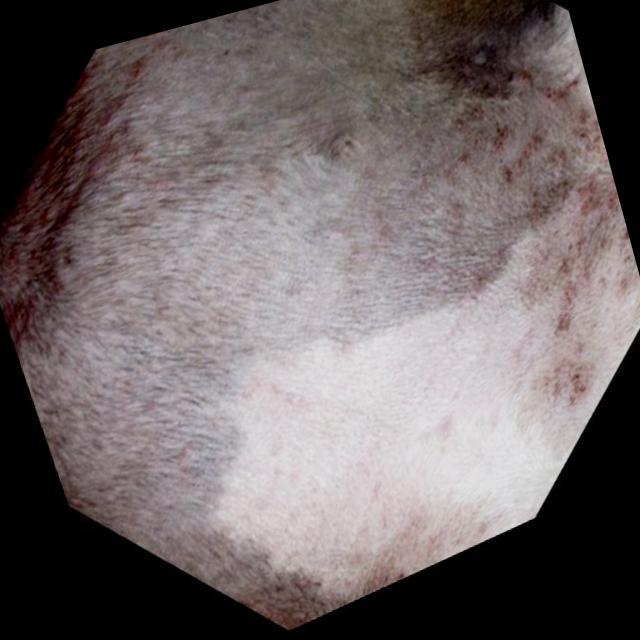
Canine hypersensitivity reaction — allergic skin response with urticaria, erythema, pruritus, and angioedema. May be food, environmental, or flea allergy related.